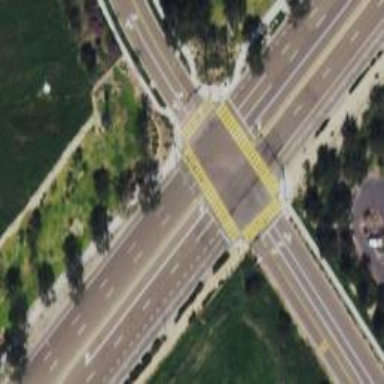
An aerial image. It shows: Marked crossing on the road.